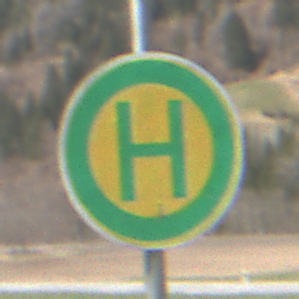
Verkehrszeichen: Haltestelle
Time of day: MorningAfternoon
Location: Outdoor (Nature)
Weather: PartlyCloudy
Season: NotSpecified
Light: Natural